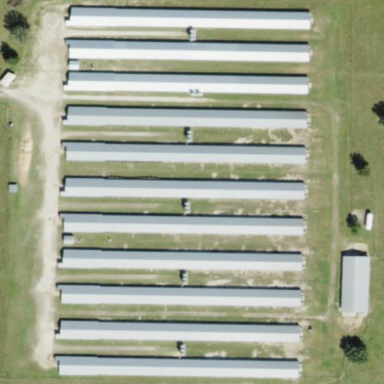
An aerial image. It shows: Poultry farmyard.